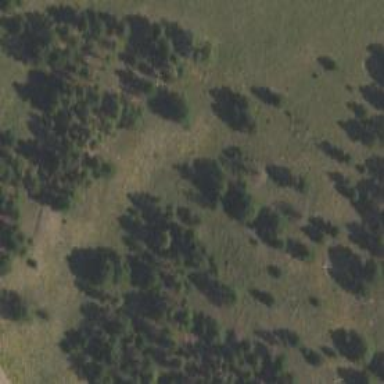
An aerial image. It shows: Woodland area filled with evergreen needle-leaved trees.